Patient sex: M
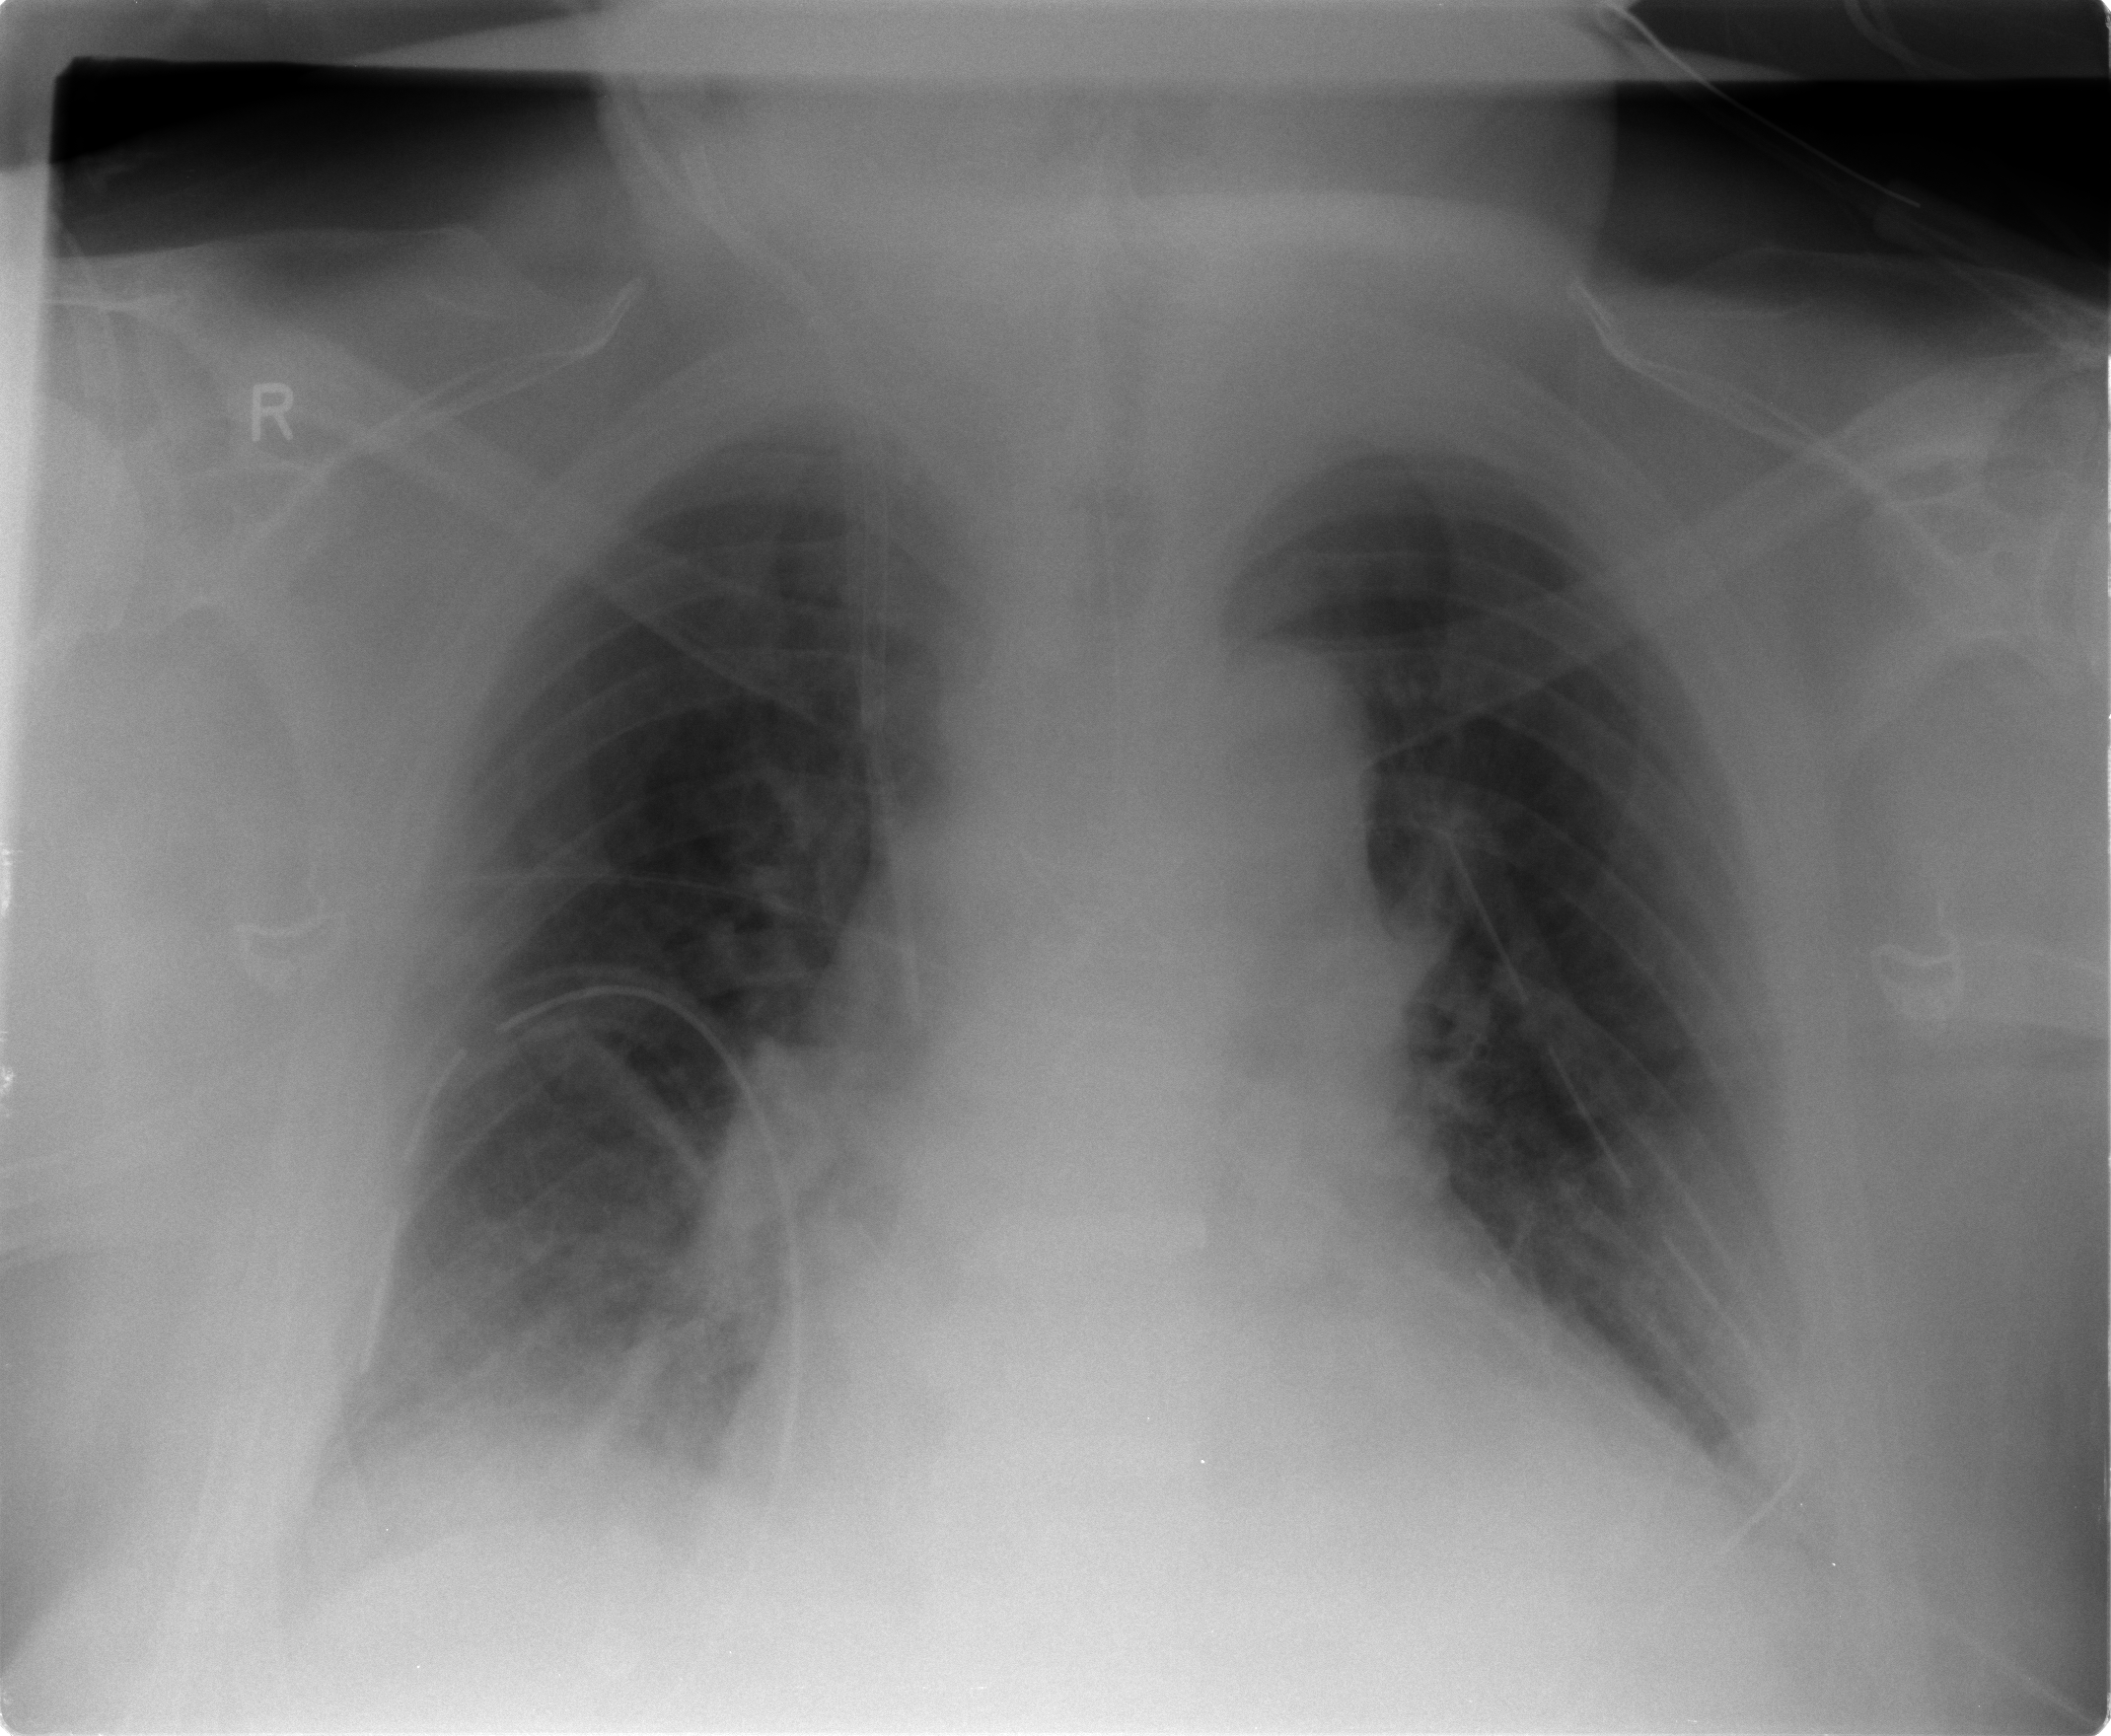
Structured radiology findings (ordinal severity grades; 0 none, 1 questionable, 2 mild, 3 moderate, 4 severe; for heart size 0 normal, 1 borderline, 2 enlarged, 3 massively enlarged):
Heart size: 2
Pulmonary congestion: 0
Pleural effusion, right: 2
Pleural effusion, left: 2
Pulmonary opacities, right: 0
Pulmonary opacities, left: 0
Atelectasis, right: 2
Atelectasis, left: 2